Question: I have checked many post and tried every logic that were mentioned in various blogs and posts. But I am unable to perform a cross domain ajax call to an IIS server. Please anybody advice what else I should look into or configure it to get working. All your help is greatly appreciated.
Here is my ajax call:
'''
var url = "http://mydomain .com/myauthorizeservice";
var jsonParam = JSON.stringify({ username: 'user007', password: 'pass007' });
$.ajax({
type: "POST",
url: url,
crossDomain: true,
data: jsonParam,
success: fnSuccess,
error: fnError,
dataType: "json",
contentType: "application/json"
});
function fnSuccess() {
alert("Success");
}
function fnError() {
alert("Error");
}
'''
My config in the root web.config:-

Error:-
Access Denied.
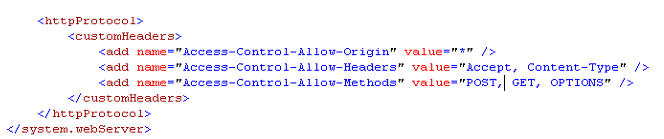
Answer: I really struggled a lot to make this thing work. Here some points that also matters and restrict the cross domain calls-
Note: I am using WCF REST service. and configurations are for IIS 7.5.

Rest settings and the way to perform ajax call is mentioned in the question.
Happy coding!